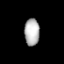
Tissue: prostate
Cell type: T cells
Senescence score: 0.7618
Nuclear area (px): 401
Mean DAPI intensity: 180.83